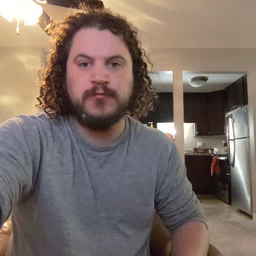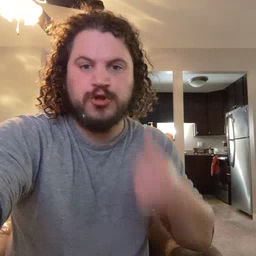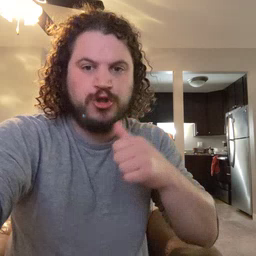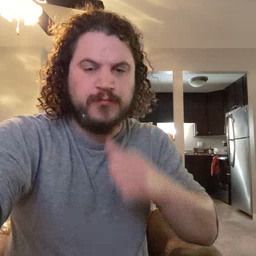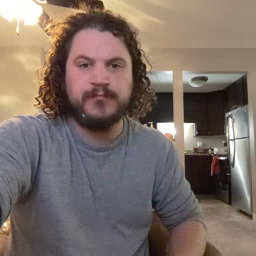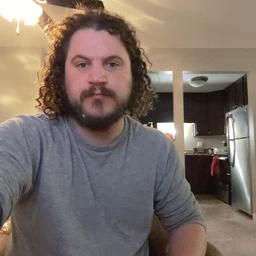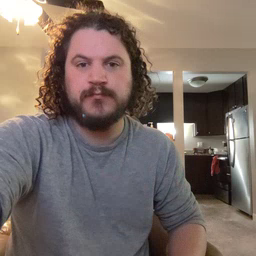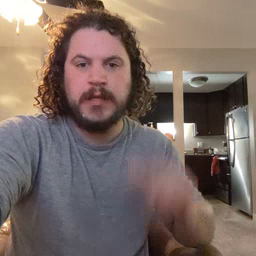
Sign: girl